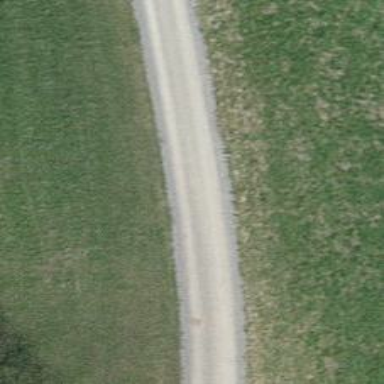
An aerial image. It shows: Track with compacted grade 2 surface.